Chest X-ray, AP view. Patient: 51 years old, sex M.
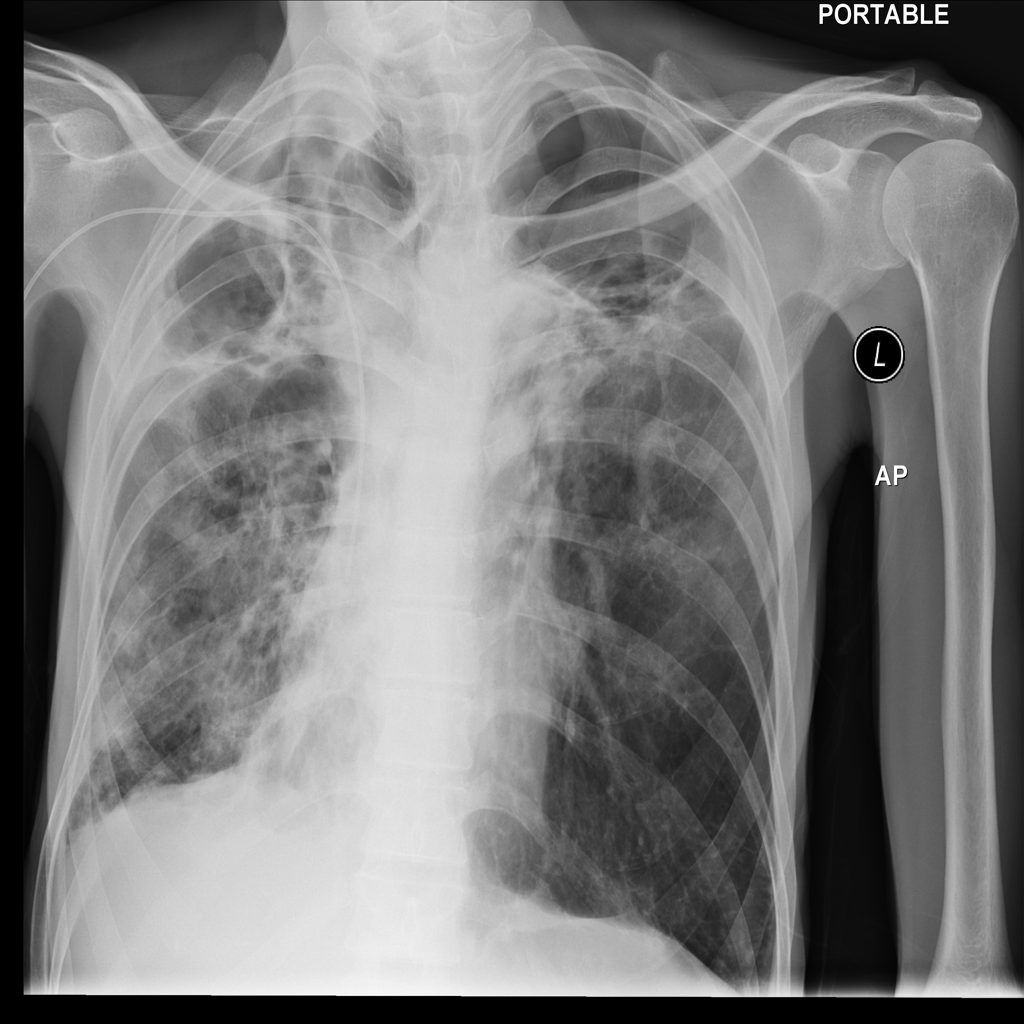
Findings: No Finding